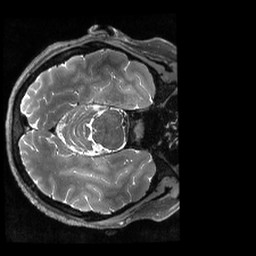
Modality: T2w
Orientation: axial
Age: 33
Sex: female
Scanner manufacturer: siemens
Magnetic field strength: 7 T
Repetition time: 2.65 s
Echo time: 0.142 s